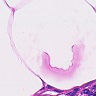
Metastatic tissue present: no